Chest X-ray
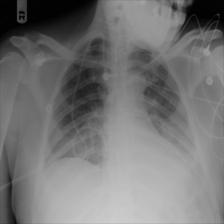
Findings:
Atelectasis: positive
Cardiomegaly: negative
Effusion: negative
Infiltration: negative
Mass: negative
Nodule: negative
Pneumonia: negative
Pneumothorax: negative
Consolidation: negative
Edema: positive
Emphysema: negative
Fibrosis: negative
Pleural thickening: negative
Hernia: negative